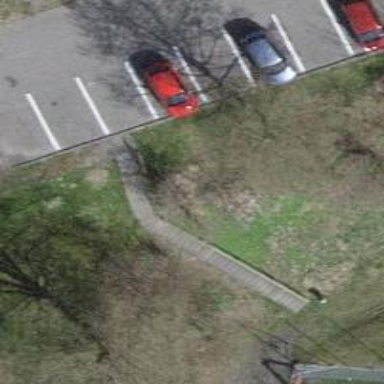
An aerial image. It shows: Road with steps.